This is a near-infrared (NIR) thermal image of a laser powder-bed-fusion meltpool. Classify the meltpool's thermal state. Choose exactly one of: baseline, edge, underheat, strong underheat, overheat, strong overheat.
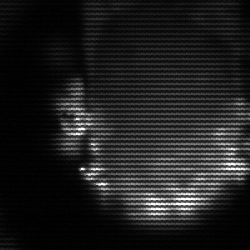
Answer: baseline